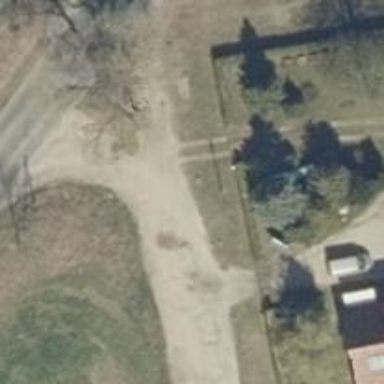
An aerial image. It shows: Residential road with compacted surface.